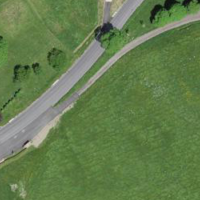
EUNIS habitat code: 52
Species observed at this site:
Cosmos bipinnatus